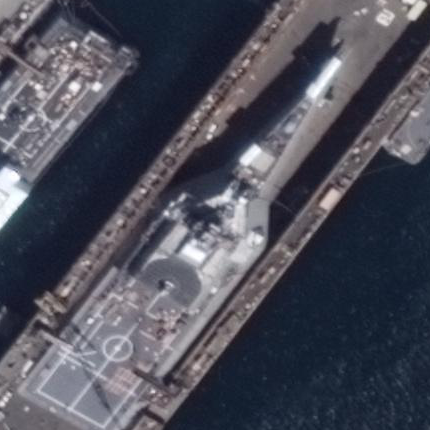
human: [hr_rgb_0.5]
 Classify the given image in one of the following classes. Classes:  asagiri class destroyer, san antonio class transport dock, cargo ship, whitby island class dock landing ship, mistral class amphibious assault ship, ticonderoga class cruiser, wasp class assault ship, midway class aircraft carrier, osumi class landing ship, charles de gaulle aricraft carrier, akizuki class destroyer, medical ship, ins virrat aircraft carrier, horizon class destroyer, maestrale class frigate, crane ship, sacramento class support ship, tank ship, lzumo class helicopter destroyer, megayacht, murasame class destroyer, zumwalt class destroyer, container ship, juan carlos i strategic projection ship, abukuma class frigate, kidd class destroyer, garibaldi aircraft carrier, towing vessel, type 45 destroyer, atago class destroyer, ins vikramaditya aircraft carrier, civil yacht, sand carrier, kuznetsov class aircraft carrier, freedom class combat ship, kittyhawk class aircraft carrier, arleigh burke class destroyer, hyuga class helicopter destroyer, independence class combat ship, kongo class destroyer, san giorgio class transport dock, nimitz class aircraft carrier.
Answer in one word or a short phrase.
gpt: Independence class combat ship